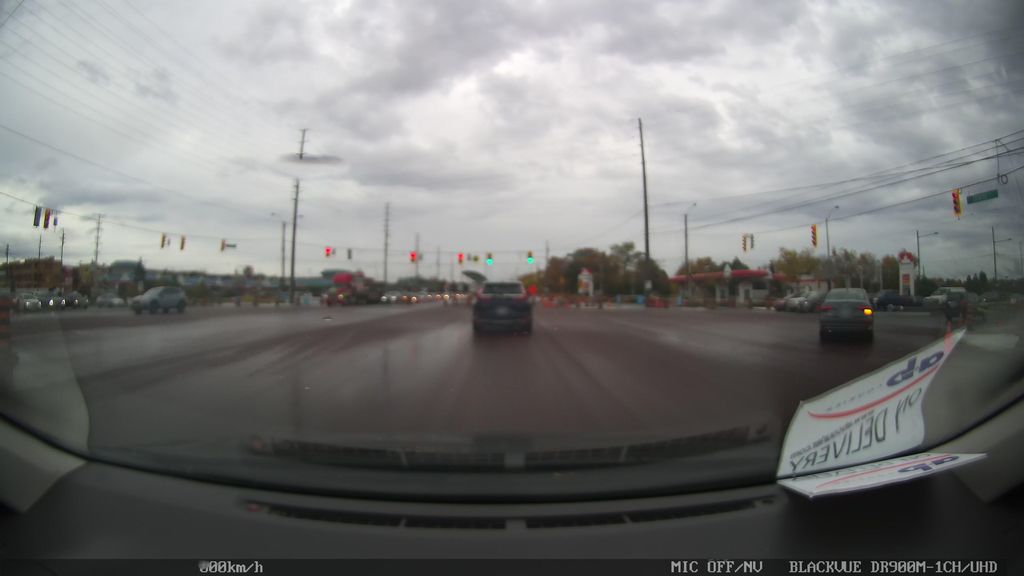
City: toronto